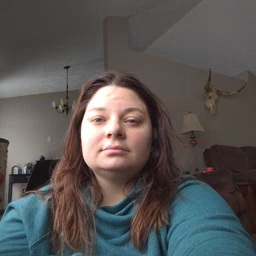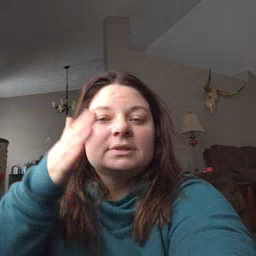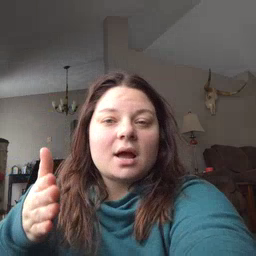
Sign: beside